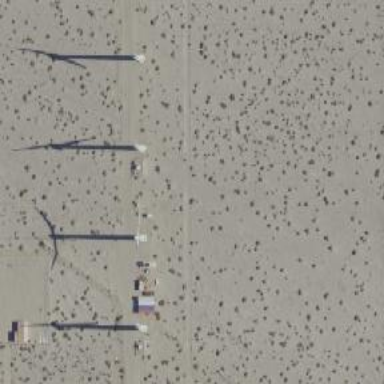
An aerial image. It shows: Horizontal axis wind turbine generating power from wind.